Fundus camera: zeiss
Shooting center: midpoint
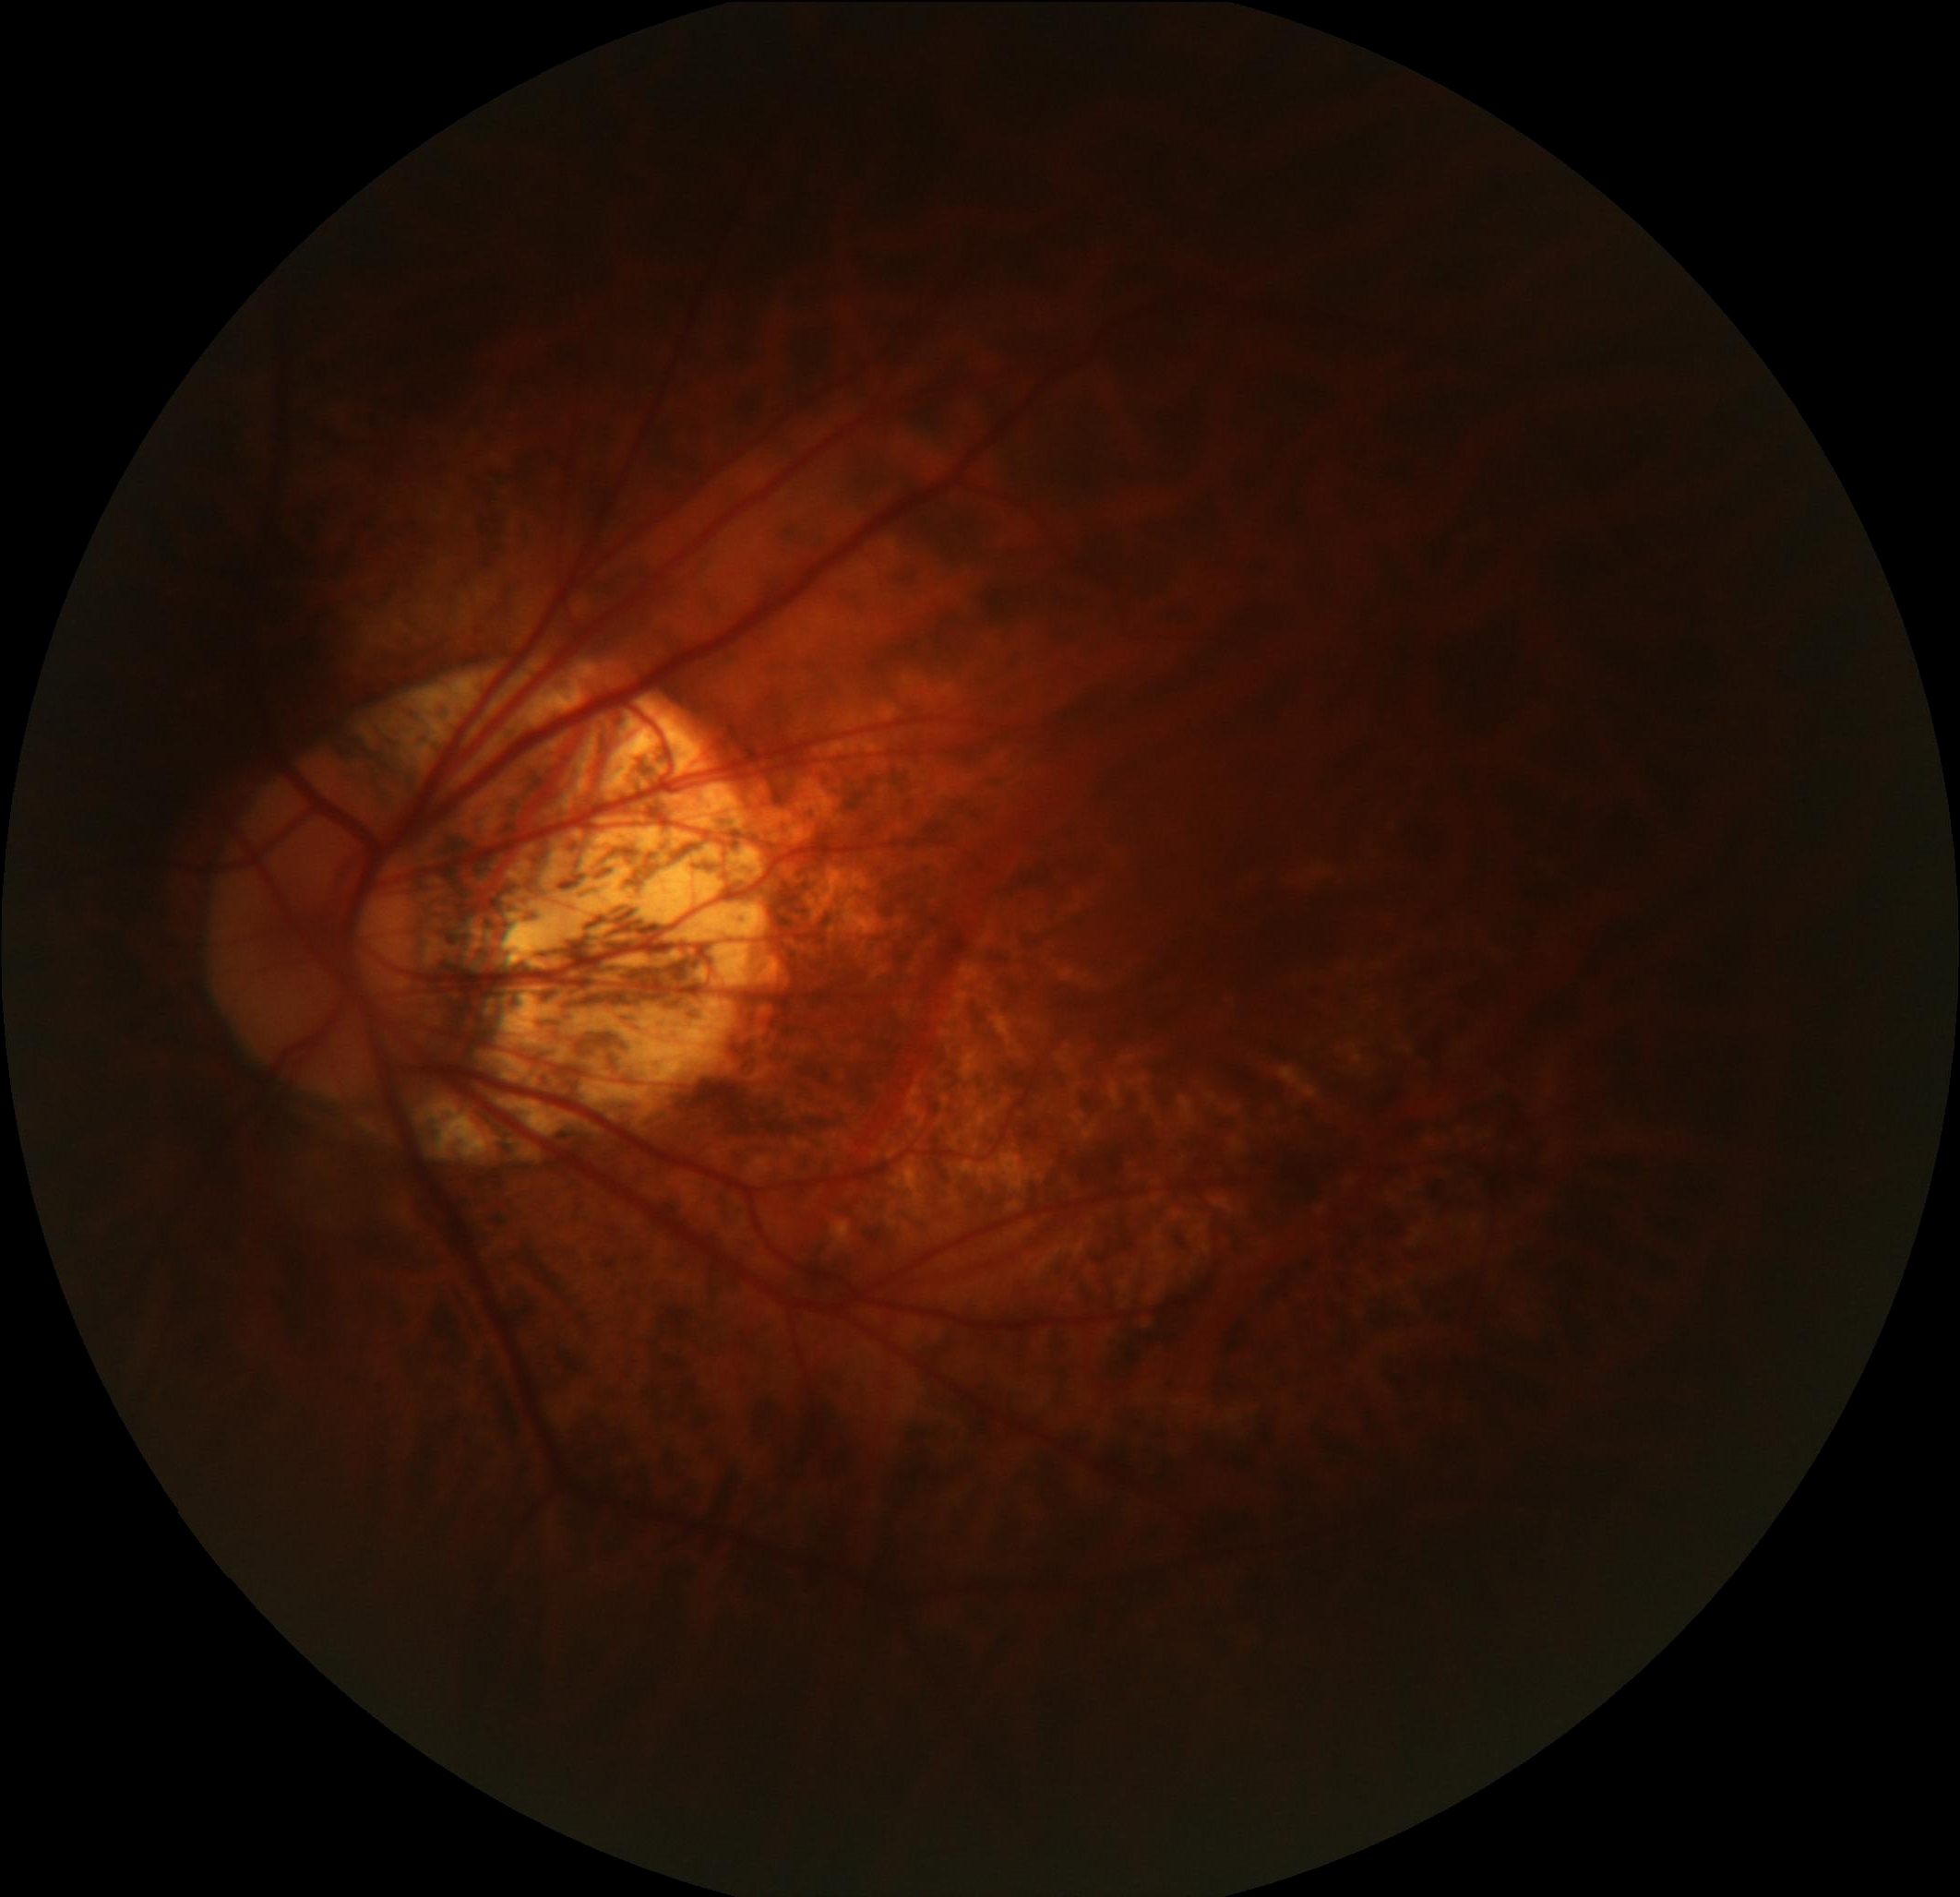
Pathologic myopia: yes
Patchy retinal atrophy: present
Retinal detachment: absent